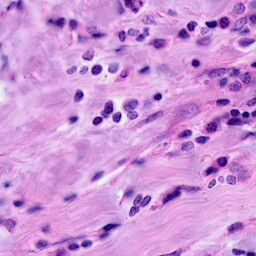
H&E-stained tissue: Breast